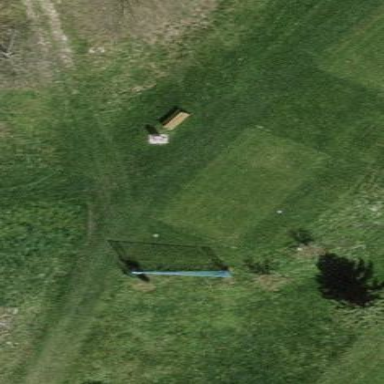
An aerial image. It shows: Golf tee on grassy land.